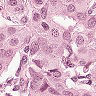
Metastatic tissue present: yes